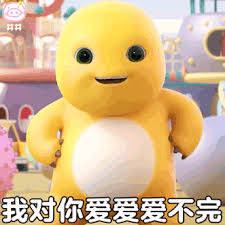
Label: nailong